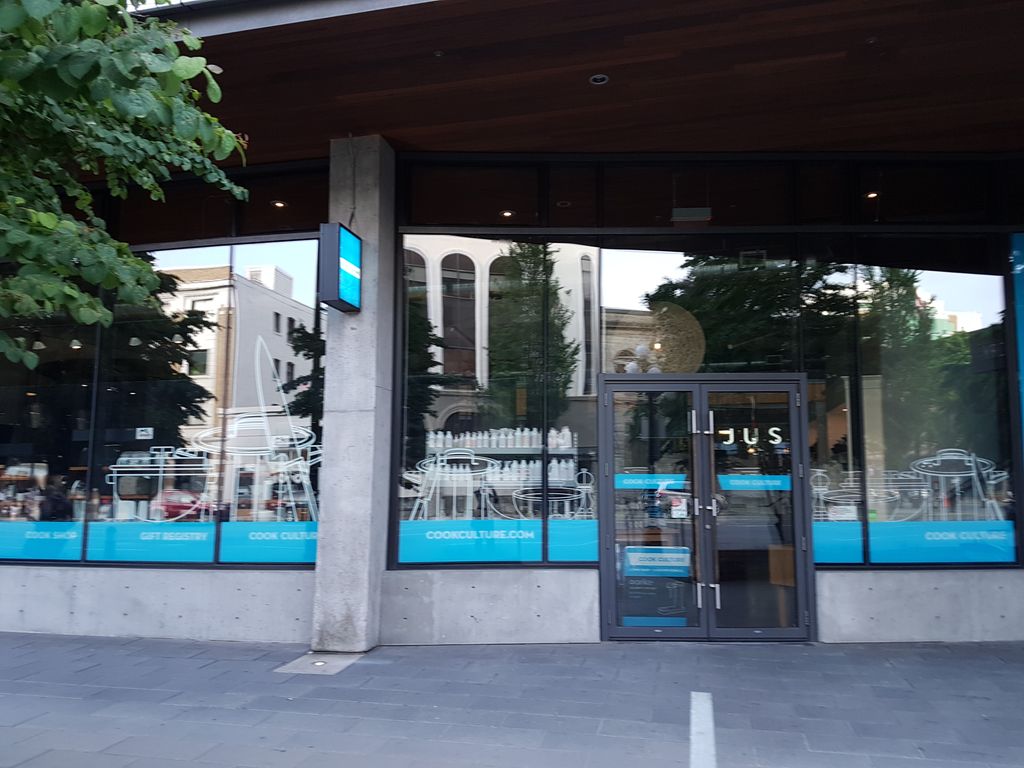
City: victoria